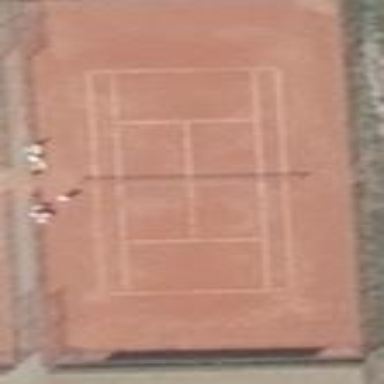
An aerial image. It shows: Tennis pitch with sand surface surrounded by chain-link fence.